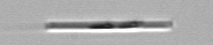
Label: Leptocylindrus